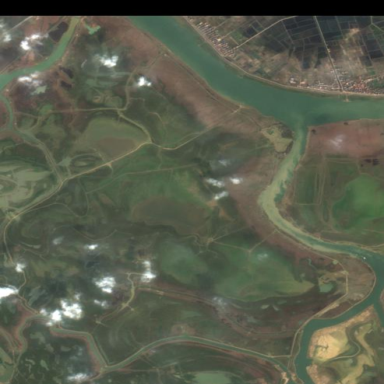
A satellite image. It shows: Marsh wetland.